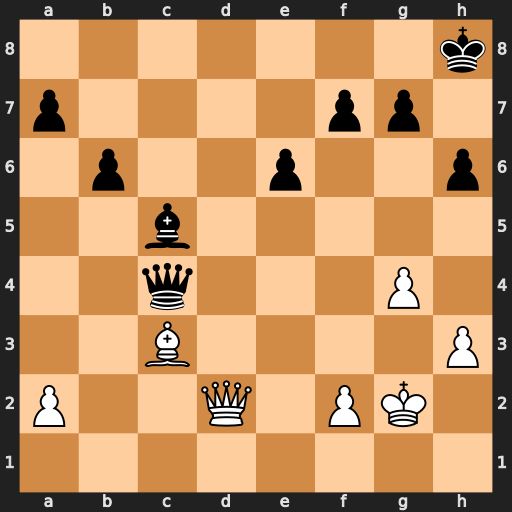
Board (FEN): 7k/p4pp1/1p2p2p/2b5/2q3P1/2B4P/P2Q1PK1/8
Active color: w
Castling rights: -
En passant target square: -
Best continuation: Qxh6+ Kg8 Qxg7#